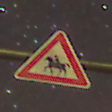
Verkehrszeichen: ReiterRechts
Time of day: Night
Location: Outdoor (Suburban)
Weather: Clear
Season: NotSpecified
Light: Artificial